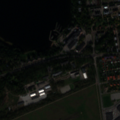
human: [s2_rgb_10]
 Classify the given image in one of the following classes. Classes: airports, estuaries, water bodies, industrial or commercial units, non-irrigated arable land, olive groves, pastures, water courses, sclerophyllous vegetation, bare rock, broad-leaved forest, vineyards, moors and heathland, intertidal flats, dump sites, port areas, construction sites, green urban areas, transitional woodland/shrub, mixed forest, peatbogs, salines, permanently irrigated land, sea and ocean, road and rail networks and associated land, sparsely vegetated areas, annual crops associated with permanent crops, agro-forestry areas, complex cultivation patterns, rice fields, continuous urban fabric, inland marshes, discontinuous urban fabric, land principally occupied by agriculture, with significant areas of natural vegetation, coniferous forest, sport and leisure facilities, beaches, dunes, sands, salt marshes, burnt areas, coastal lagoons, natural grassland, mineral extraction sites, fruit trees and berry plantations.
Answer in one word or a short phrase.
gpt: discontinuous urban fabric, industrial or commercial units, airports, mixed forest, water bodies